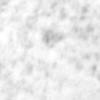
Label: no_change